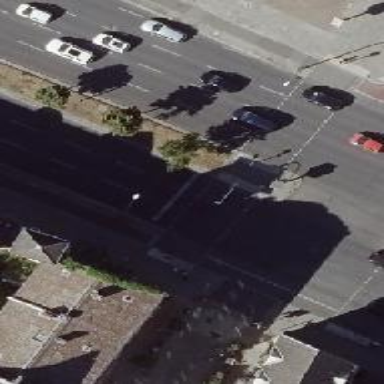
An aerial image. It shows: Asphalt footway with crossing equipped with traffic signals.